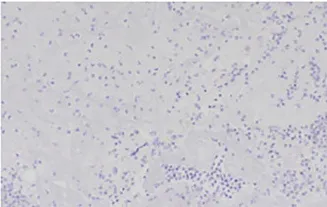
TTF-1. The yellow embolus removed intraoperatively shows atypical cells on HE staining (arrow). The cells are typical of epithelial carcinoma cells because CK AE 1/AE 3 and CAM 5.2 are stained positive (arrowhead). TTF-1 is stained negative, indicating undifferentiated metastasized thyroid cancer. HE, Hematoxylin and eosin; CK, cytokeratin; TTF-1, thyroid transcription factor-1.
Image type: pathology (h&e)